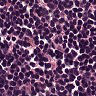
Metastatic tissue present: no